Question: This is my div structure. I'm having difficulties achieving the following.
How can I make all 3 buttons (Sub 1, Sub 2, Sub 3) visible and make the height of 'DIV 1' to the height of its children buttons?
<URL>
html:
'''
.sub {
position: relative;
background-color: lime;
}
.itmHolder {
position: relative;
}
.Buttons {
display: inline-block;
padding: 12px 8px;
}
.itmHolder:nth-child(2),
.itmHolder:nth-child(3) {
position: absolute;
top: 0;
}
.og {
margin-top: 15px;
position: relative;
text-align: center;
}
'''
'''
<div class="og">
<div class="itmHolder">
<div class="sub">DIV 1</div>
<div class="sub">DIV 2</div>
<div class="sub">
<button type="button" class="Buttons">Sub 1</button>
<button type="button" class="Buttons">Sub 2</button>
<button type="button" class="Buttons">Sub 3</button>
</div>
</div>
<div class="itmHolder">
<button type="button" class="normalBtn">Button</button>
</div>
</div>
'''
Expected output:

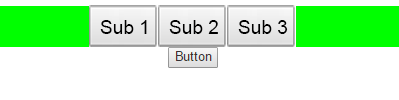
Answer: well I removed obsolete elements and css definitions and now it looks exactly like the image:
'''
.sub {
position: relative;
background-color: lime;
overflow: hidden;
}
.itmHolder {
position: relative;
}
.Buttons {
display: inline-block;
padding: 12px 8px;
}
.og {
margin-top: 15px;
position: relative;
text-align: center;
}
'''
'''
<div class="row">
<div class="og">
<div class="itmHolder">
<div class="sub">
<button type="button" class="Buttons">Sub 1</button>
<button type="button" class="Buttons">Sub 2</button>
<button type="button" class="Buttons">Sub 3</button>
</div>
</div>
<div class="itmHolder">
<button type="button" class="normalBtn">Button</button>
</div>
</div>
</div>
'''
<URL>